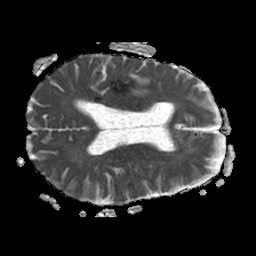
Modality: ADC
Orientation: axial
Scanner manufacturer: philips
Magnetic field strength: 1.5 T
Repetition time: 3.659 s
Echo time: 0.06922 s